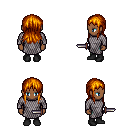
a pixel art fantasy rpg character, female body template, human, dark skin, chain mail, teal pants, dark blonde unkempt hairstyle, black shoes, dagger, four views (front, back, left, right), 2x2 character sprite sheet, small pixel art, hard edges, no anti-aliasing